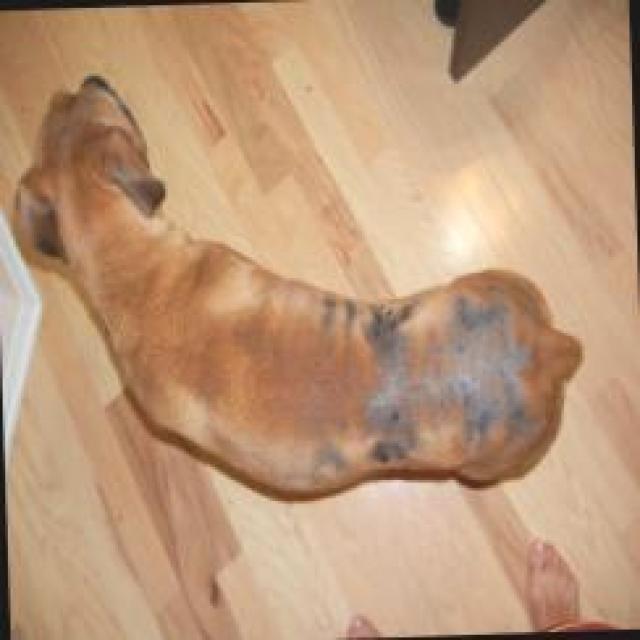
Canine fungal skin infection — characterized by alopecia, scaling, crusting, and circular lesions. Common agents include Malassezia and Candida species.